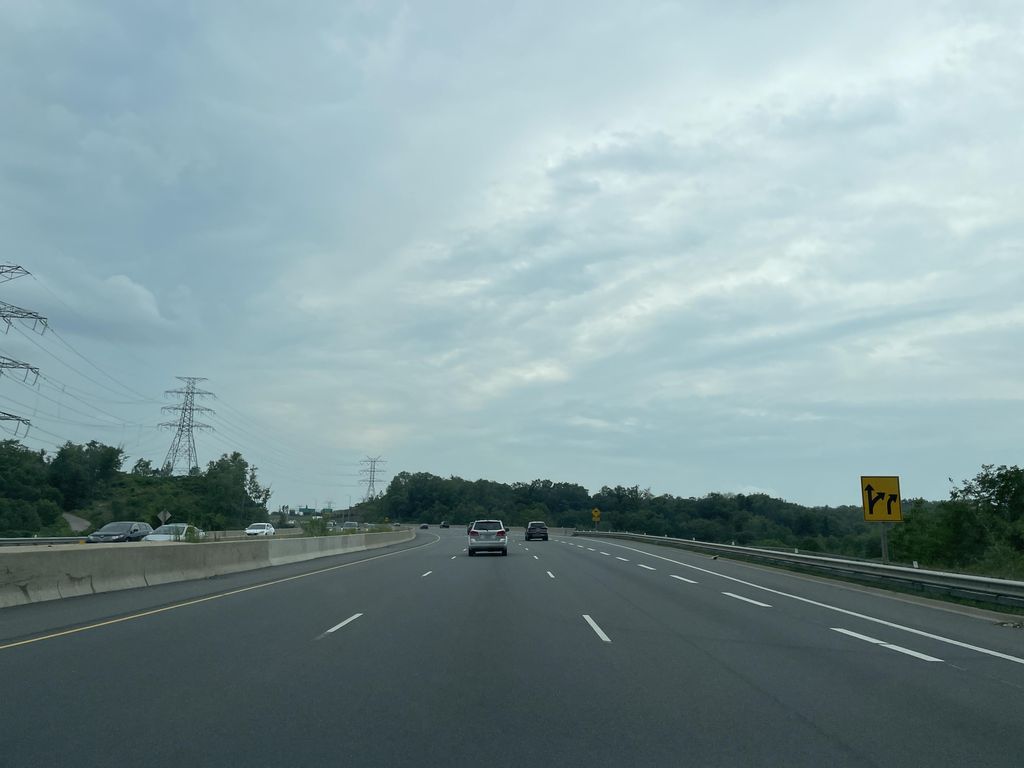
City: hamilton